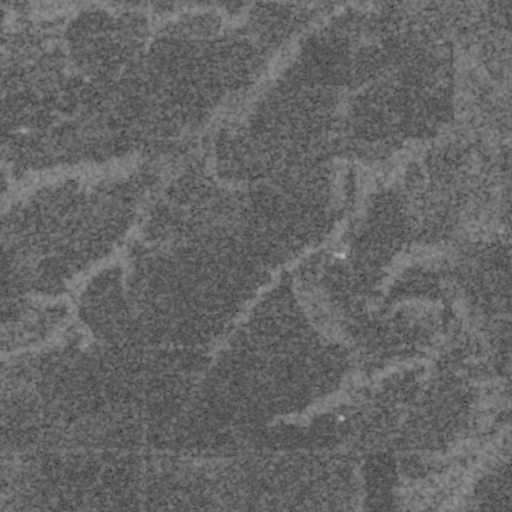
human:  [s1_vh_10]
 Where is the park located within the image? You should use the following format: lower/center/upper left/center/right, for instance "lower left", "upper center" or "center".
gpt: The park is located in the upper right of the image.
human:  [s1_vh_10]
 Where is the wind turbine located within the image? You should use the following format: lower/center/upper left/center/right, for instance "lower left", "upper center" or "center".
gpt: The wind turbine is located in the lower left of the image.
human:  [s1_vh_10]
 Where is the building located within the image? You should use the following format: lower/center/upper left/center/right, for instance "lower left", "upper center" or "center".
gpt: The building is located in the upper right of the image.
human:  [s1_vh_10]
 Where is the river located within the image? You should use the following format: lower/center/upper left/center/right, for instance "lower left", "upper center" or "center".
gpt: The river is located in the upper right of the image.
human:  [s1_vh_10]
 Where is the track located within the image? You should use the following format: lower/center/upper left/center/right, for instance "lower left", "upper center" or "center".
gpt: There is no track in the image.

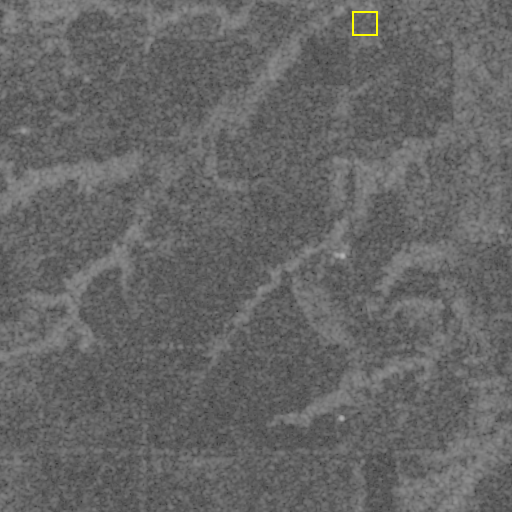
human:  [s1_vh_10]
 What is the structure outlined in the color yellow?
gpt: The structure outlined in yellow is a park.
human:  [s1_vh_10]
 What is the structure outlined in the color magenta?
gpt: There is no magenta outline.